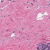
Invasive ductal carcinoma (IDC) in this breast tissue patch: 0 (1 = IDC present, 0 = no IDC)